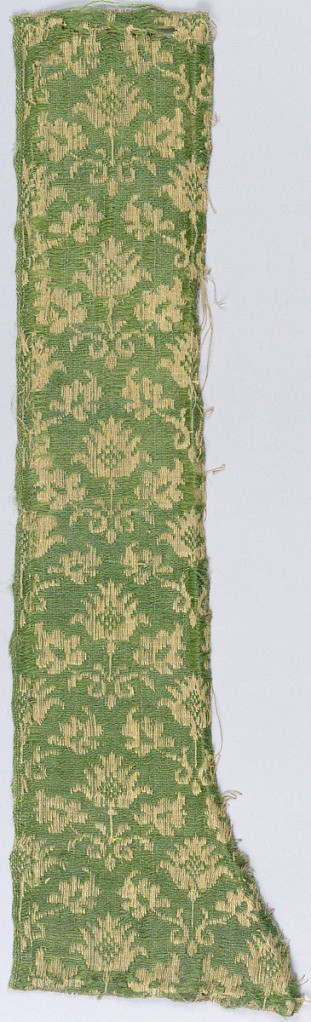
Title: Fragment
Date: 17th century
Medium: linen, silk, wool Technique;
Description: Blossom and leaves in green and tan.